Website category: university
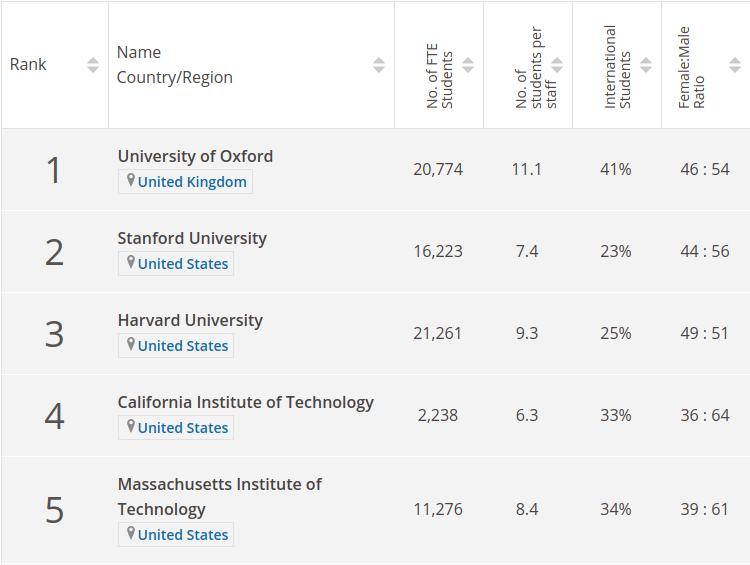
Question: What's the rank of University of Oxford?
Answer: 1

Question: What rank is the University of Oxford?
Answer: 1

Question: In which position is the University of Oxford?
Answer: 1

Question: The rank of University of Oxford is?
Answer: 1

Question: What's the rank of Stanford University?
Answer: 2

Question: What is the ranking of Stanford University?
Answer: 2

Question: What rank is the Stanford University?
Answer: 2

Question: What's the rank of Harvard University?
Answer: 3

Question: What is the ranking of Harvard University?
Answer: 3

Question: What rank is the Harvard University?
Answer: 3

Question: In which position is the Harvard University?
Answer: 3

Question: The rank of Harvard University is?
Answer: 3

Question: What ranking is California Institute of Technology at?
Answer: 4

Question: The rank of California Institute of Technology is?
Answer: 4

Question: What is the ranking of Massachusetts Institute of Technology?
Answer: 5

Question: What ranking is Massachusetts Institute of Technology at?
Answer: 5

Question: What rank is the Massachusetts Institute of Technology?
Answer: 5

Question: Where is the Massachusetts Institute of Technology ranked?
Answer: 5

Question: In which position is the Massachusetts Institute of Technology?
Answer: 5

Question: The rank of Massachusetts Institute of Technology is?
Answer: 5

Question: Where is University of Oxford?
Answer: United Kingdom

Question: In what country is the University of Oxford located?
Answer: United Kingdom

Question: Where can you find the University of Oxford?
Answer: United Kingdom

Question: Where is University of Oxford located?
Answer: United Kingdom

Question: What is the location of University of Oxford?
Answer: United Kingdom

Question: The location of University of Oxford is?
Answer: United Kingdom

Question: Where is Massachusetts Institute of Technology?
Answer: United States

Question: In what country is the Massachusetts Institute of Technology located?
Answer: United States

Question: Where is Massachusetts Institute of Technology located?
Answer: United States

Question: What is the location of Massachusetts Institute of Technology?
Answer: United States

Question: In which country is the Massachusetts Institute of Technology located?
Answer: United States

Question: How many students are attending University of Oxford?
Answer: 20,774

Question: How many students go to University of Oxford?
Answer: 20,774

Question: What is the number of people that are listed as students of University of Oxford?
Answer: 20,774

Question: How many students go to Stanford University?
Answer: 16,223

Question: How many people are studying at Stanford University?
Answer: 16,223

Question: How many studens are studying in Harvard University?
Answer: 21,261

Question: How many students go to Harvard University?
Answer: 21,261

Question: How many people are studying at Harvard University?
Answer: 21,261

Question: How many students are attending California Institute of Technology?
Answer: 2,238

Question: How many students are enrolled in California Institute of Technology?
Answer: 2,238

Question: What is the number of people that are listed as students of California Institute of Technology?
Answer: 2,238

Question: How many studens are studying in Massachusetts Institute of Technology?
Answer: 11,276

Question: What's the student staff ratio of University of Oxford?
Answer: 11.1

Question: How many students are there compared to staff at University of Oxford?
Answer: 11.1

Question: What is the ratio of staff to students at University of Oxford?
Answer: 11.1

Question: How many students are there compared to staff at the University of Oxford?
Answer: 11.1

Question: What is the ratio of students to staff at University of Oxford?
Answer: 11.1

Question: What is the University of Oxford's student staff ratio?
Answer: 11.1

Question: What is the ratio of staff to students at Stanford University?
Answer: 7.4

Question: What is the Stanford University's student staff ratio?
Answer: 7.4

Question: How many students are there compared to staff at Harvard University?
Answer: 9.3

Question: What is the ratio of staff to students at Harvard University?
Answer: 9.3

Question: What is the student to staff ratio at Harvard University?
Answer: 9.3

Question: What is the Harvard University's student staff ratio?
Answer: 9.3

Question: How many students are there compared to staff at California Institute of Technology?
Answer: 6.3

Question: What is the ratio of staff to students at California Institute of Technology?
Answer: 6.3

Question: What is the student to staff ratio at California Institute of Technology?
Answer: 6.3

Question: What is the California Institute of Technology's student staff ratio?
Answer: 6.3

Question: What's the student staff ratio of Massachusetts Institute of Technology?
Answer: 8.4

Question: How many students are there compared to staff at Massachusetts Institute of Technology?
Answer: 8.4

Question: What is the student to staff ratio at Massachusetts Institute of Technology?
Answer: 8.4

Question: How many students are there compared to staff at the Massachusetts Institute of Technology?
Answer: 8.4

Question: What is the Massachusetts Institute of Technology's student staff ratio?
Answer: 8.4